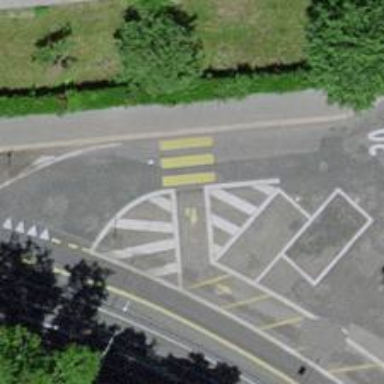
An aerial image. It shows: Kerb serving as barrier.